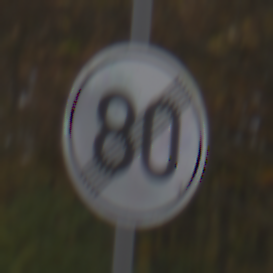
Verkehrszeichen: EndeGeschwindigkeit80
Umgebung: Outdoor, Nature
Tageszeit: Midday
Wetter: Overcast
Licht: Natural
Jahreszeit: Autumn
Kontrast: LowContrast